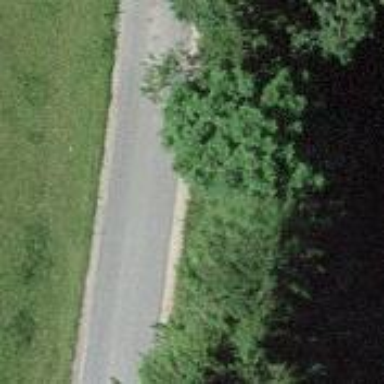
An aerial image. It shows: Unclassified paved road.